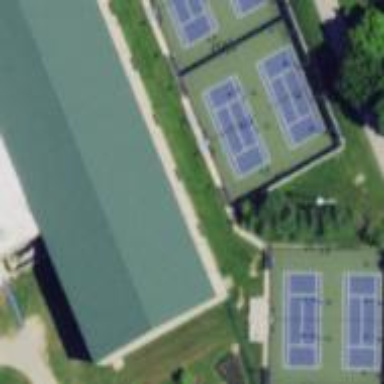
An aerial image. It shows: Tennis court on pitch designated for leisure land.